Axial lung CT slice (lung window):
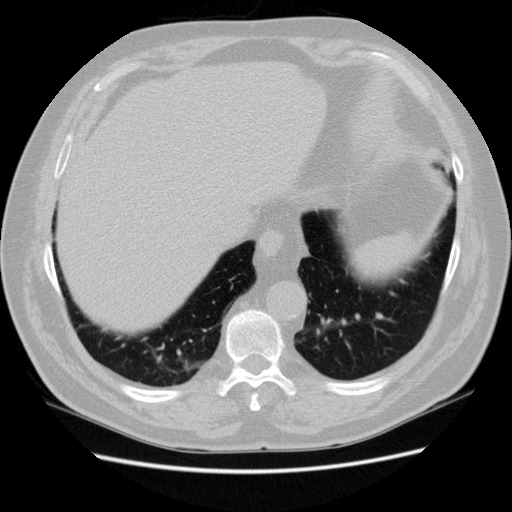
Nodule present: no